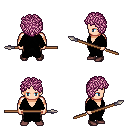
a pixel art fantasy rpg character, male body template, human, light skin, black robe, gold greaves, pink curly afro hairstyle, maroon shoes, spear, four views (front, back, left, right), 2x2 character sprite sheet, small pixel art, hard edges, no anti-aliasing